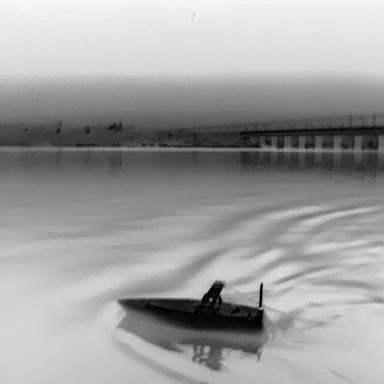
There is a canoe in the infrared image.